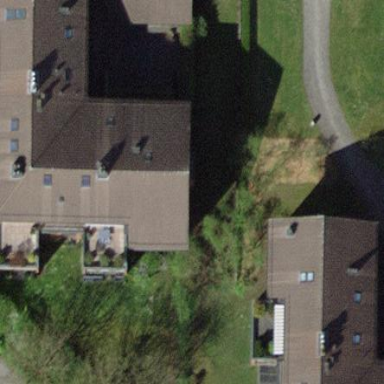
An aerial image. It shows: Gabled roof adorns the apartments building.